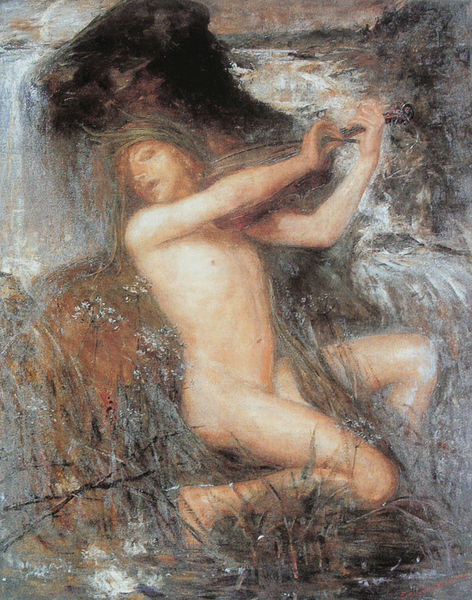
Titel: Nöck (Der Wassergeist)
Künstler: Ernst Josephson
Standort: Stockholm
Institution: Nationalmuseum
Schlagwörter: akt, dunkel, felsen, gemälde, haut, himmel, kampf, körper, mann, meer, nackt, schlaf, wasser, weiß, baden, fluss, grob, impressionismus, mädchen, see, teich, ufer, äste, bewegung, blume, blumen, braun, frau, grau, hell, kreide, licht, mund, nase, orange, schwarz, blick, blüte, blüten, eis, gras, rot, tier, wiese, malerei, arme, augen, mensch, stein, steine, gesten, instrument, portrait, ast, bach, feld, gräser, horizont, kalt, nass, natur, schilf, zweige, gewässer, auge, dunkelheit, figur, haare, musik, musiker, person, pflanzen, england, krone, wald, wasserfall, wellen, leidenschaft, hocke, bogen, spieler, studie, fels, winter, romantik, angst, jugendstil, spielen, ernst, nackte, junge, erotik, knie, geschlossen, striche, foto, waschen, nacktheit, mond, offen, knabe, nackig, traum, künstler, knien, dynamik, sumpf, allegorie, kranz, mythologie, spielt, flöte, geige, geigenspieler, violine, verzweiflung, jüngling, verschwommen, singen, sänger, narziss, moor, alptraum, leid, leiden, qual, geäst, faun, lust, mythologisch, nymphe, pan, knieend, kniend, nymph, seerosen, reif, planzen, rein, felsblock, männerakt, millais, fiedel, genie, wahnsinn, reissend, hilflos, ringen, feucht, skizzenhaft, reinheit, überwältigt, kniet, bedrückend, extase, streicher, moreau, jünglin, verzückt, umgeben, mädel, allegorisch, redon, beängstigend, der nöck im wasserfall, ernst josephson, füssli, gesticht, hockt, josephson, neck, nöck, selbstvergessen, singt, untiefen, verstrickt, wassergott, boy, wohl, pussy, uakt